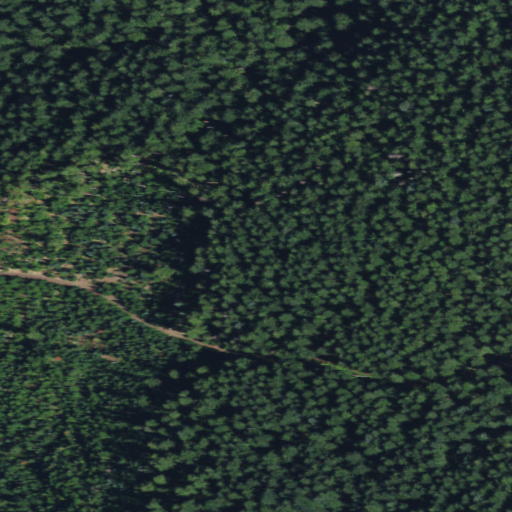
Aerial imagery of mountains in Washington named Paradise Hills containing only evergreen forest